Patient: sex M, age 46
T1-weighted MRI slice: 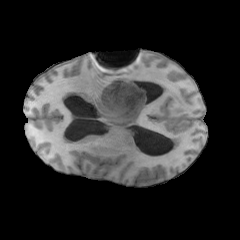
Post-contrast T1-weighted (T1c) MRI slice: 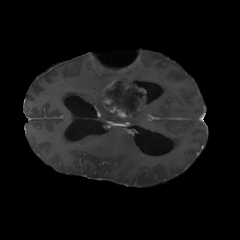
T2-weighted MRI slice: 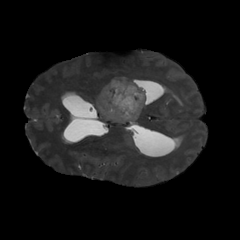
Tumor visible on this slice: yes
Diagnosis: Glioblastoma, IDH-wildtype
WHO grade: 4